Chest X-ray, PA view. Patient: 41 years old, sex F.
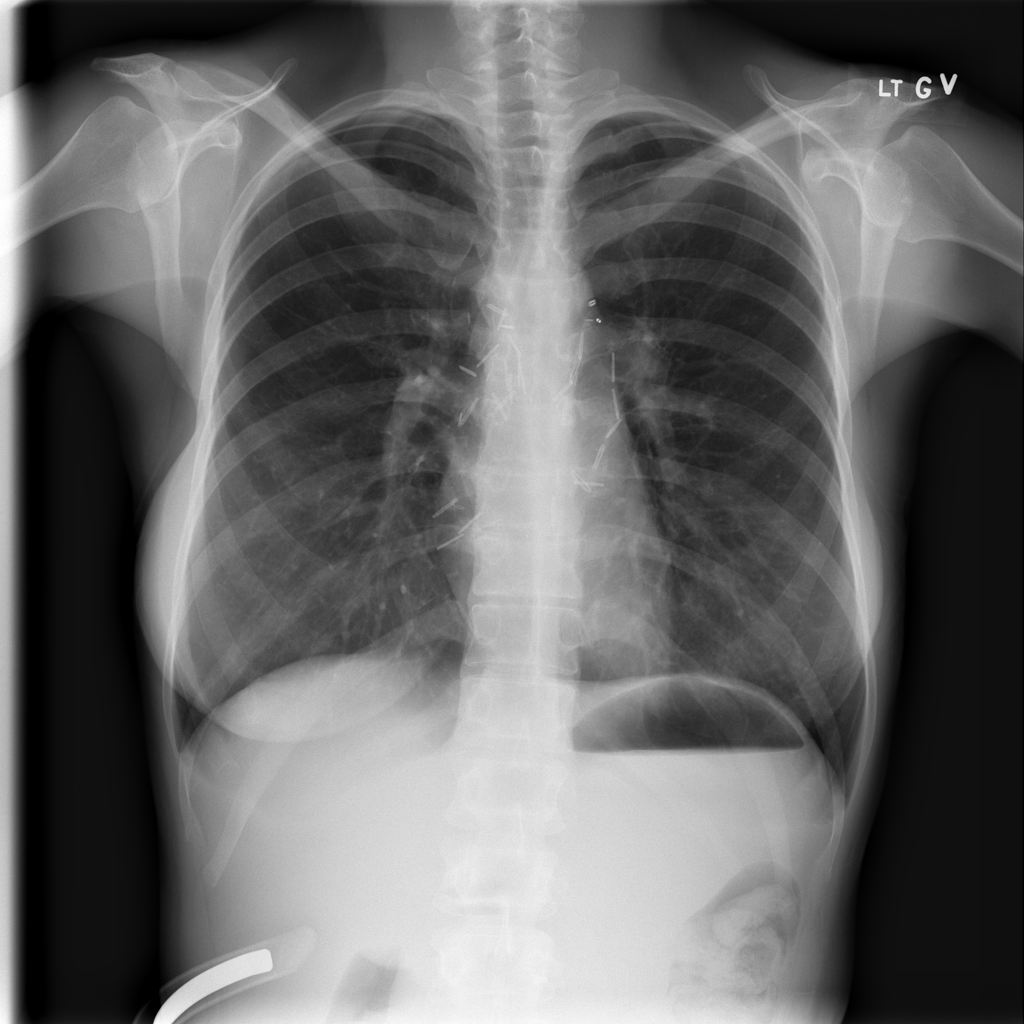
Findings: No Finding